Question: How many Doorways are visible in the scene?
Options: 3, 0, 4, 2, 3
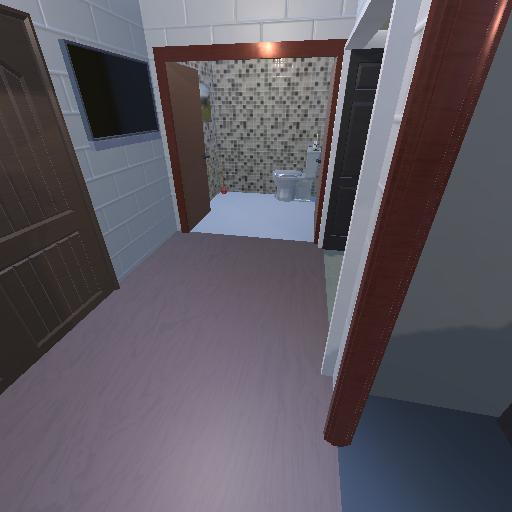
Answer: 3